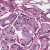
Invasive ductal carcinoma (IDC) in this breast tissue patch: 1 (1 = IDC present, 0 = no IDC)